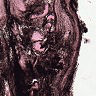
Metastatic tissue present: no